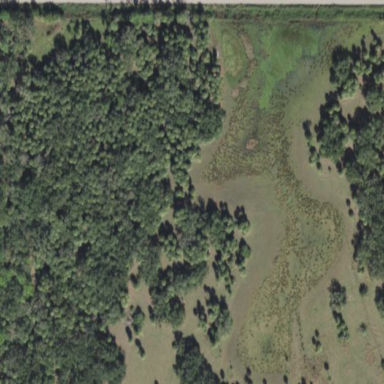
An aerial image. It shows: Marshy wetland area.